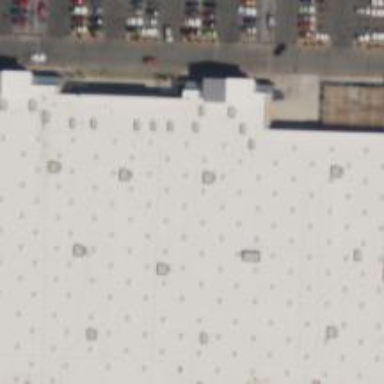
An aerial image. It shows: Commercial building housing supermarket.